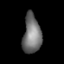
Tissue: lung
Cell type: Epithelial cells
Senescence score: 0.1901
Nuclear area (px): 690
Mean DAPI intensity: 114.026